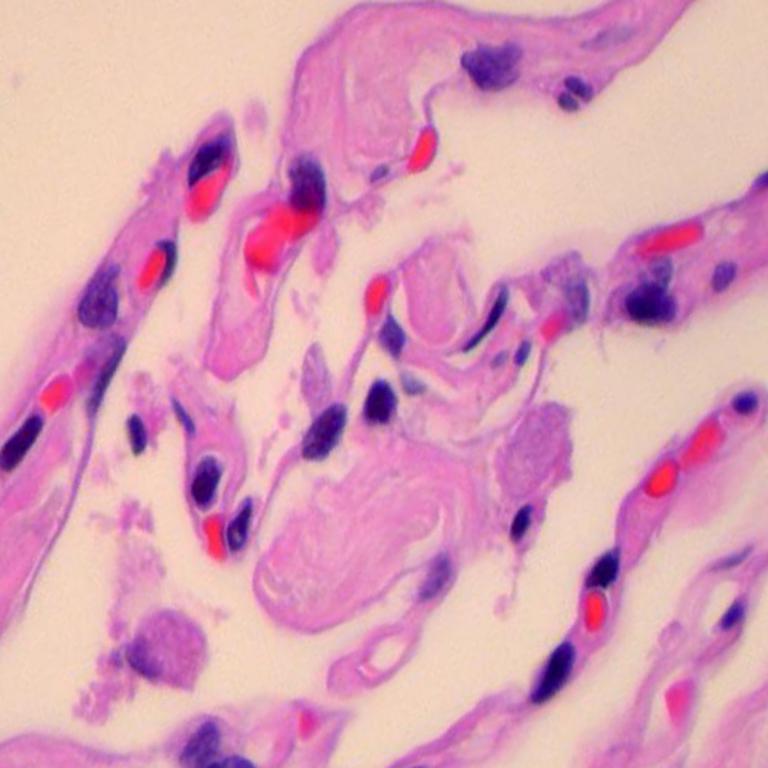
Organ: lung
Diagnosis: benign